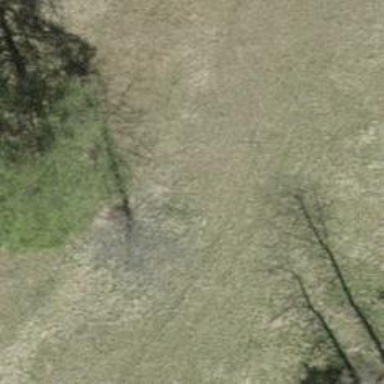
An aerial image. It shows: Single tag "natural: tree."